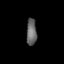
Tissue: lung
Cell type: Others
Senescence score: 0.2216
Nuclear area (px): 273
Mean DAPI intensity: 99.319